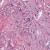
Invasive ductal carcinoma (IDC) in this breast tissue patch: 1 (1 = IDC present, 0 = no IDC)